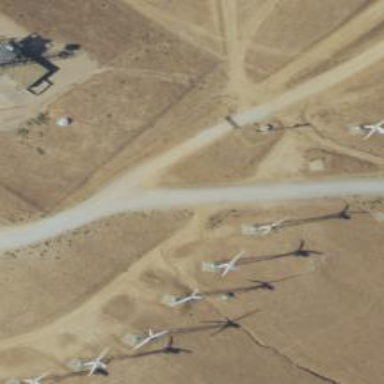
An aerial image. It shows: Wind turbine generating power.